Aerial crown-view tile of a tropical tree (Barro Colorado Island, Panama), acquired 20240918:
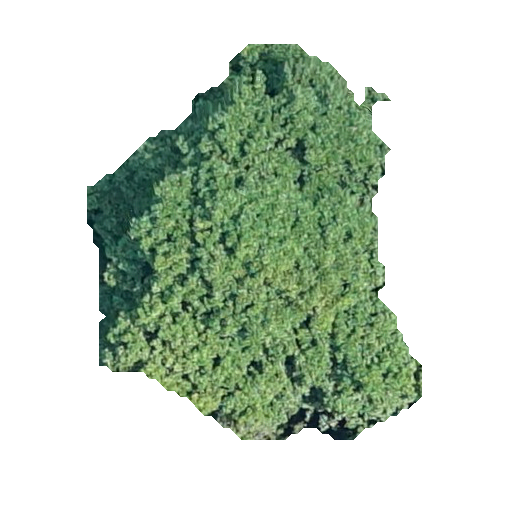
Species: Prioria copaifera
GBIF accepted scientific name: Prioria copaifera
Crown area: 144.492 m²